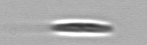
Label: pennate